Question: There are several posts relating to this topic here but I've applied what seemed relevant on everything I read:
'''
.infoWindow {
width: 90px;
height: 90px;
}
'''
'''
var infowindow = new google.maps.InfoWindow({
content: '<div class="infoWindow">Test</div>',
maxWidth: 100
});
infowindow.open(map,test);
'''

As you can see the InfoWindow appears at minimum size and no text is visible, this is also the case if I strip out the '<div>' tag and all styling parameters and just try to display "Test".
<URL>
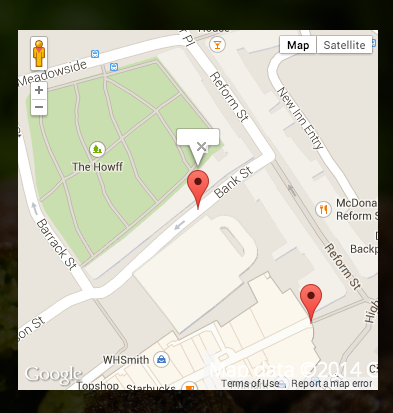
Answer: try this solution putting the content inside a variable.
'''
var content='<div class="infoWindow">Test</div>';
var infowindow = new google.maps.InfoWindow({
content:content,
maxWidth: 100
});
'''
in the past I had similar problem and this worked.
I have removed some options from 'Infowindow' according to <URL> documentation.
> > The InfoWindowOptions object literal contains the following fields:
1)content 2)position 3)maxWidth
set 'min-height', 'min-width' css property to your '.infoWindow' class
see <URL> stack question for your new problem